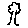
Label: tree